Question: I'm trying to execute 'SQL' query using 'Pentaho' on 'Derby' database?
The query is very simple. It's to update the value of column to increase/decrease 1 on it.

When I modified the query to this :
'UPDATE APP.PROCLOGS SET FAIL = 22 WHERE ID = ${pid}',
it works normal.
So why am I unable to execute this query to increase/decrease the value of the column?
Regards,
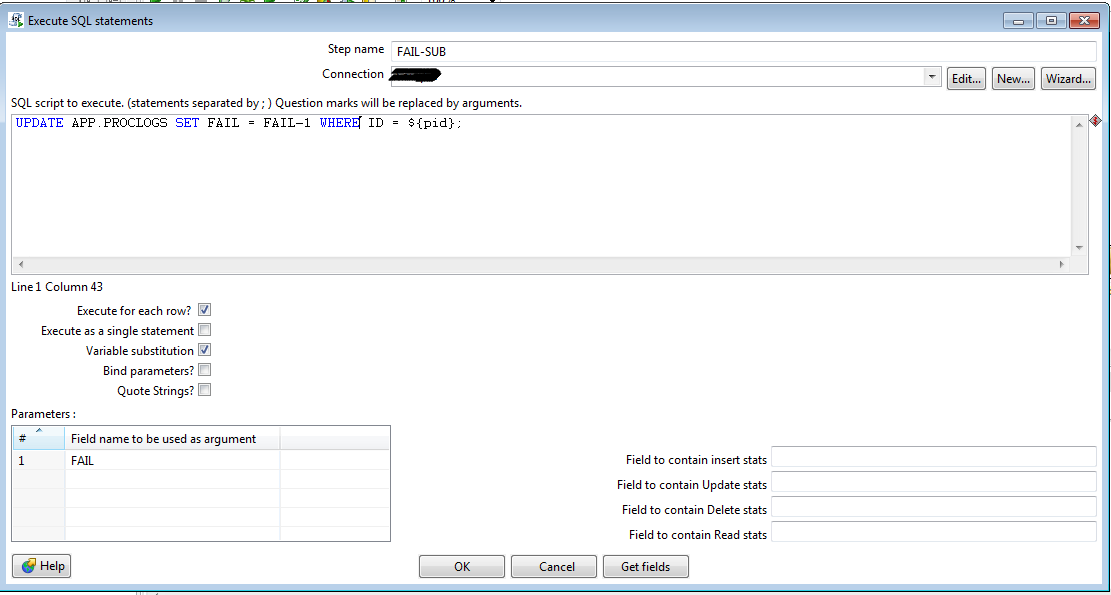
Answer: use to use the fields name as an argument:
'''
UPDATE APP.PROCLOGS SET FAIL = ? WHERE ID = ${pid}
'''
if you need to increment the FAIL value +1 do it in previous step. the ? placeholder can not handle this operation.